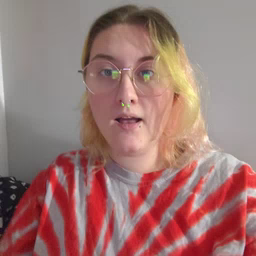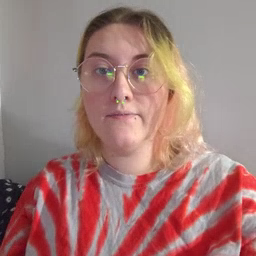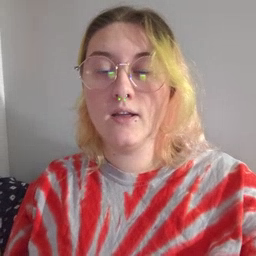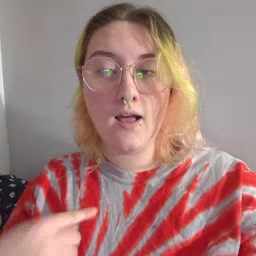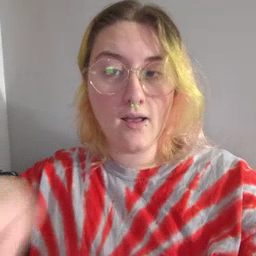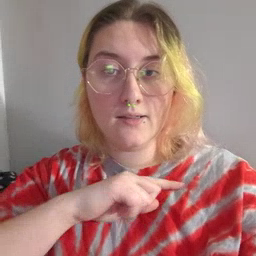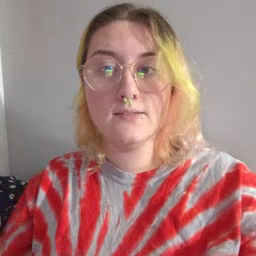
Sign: weus